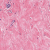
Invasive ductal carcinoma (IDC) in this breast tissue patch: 0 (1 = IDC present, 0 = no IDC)